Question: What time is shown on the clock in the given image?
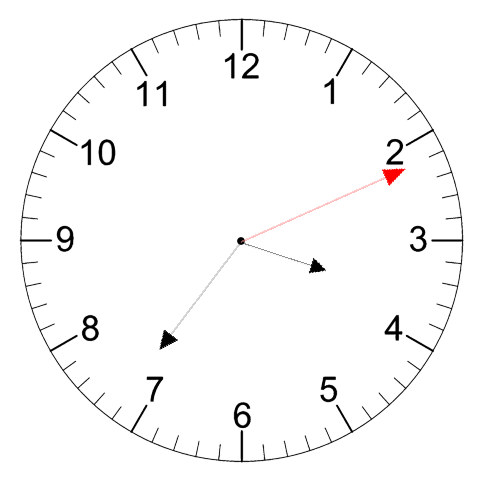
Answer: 03:36:11